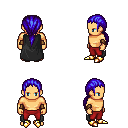
a pixel art fantasy rpg character, male body template, human, tanned skin, black cape, red pants, blue ponytail hairstyle, leather bracers, gold boots, four views (front, back, left, right), 2x2 character sprite sheet, small pixel art, hard edges, no anti-aliasing